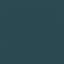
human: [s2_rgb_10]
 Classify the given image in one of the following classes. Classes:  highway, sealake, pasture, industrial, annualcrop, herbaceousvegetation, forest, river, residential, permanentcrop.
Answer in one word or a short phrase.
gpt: SeaLake